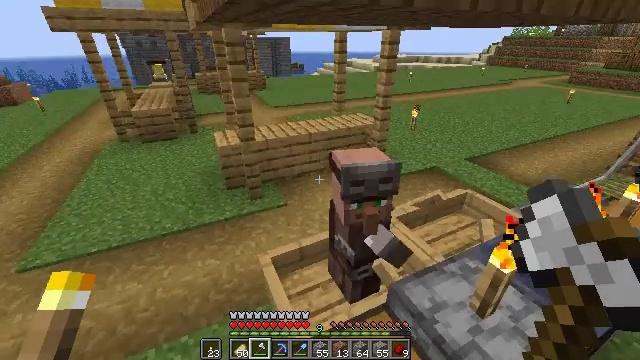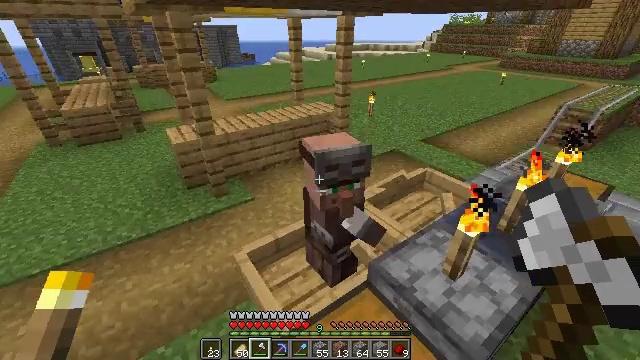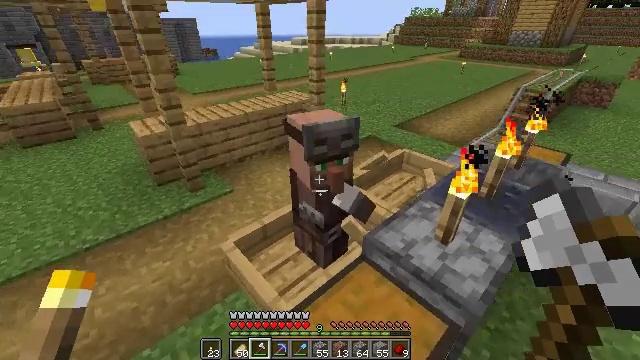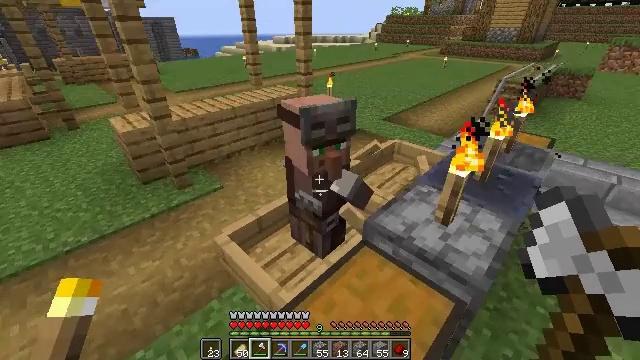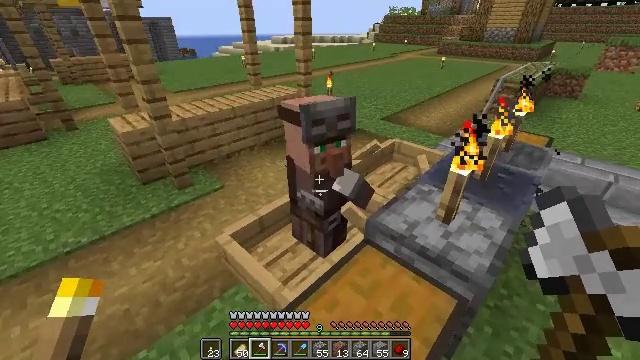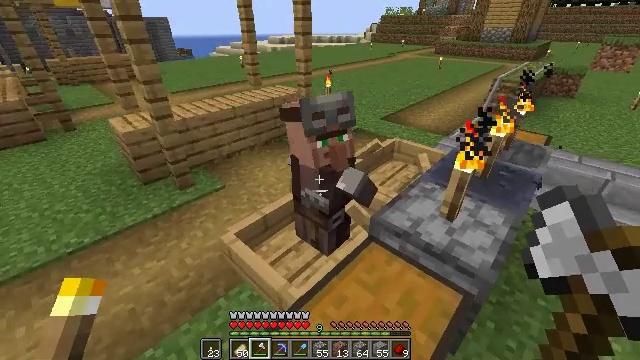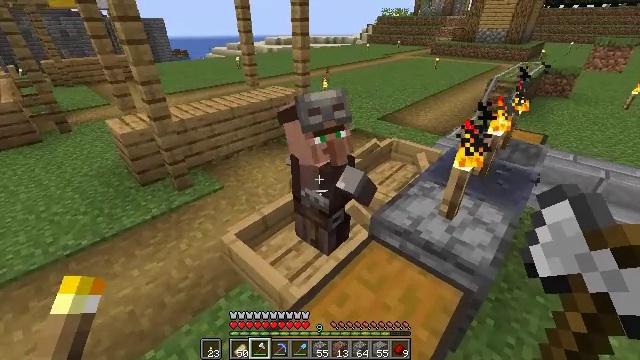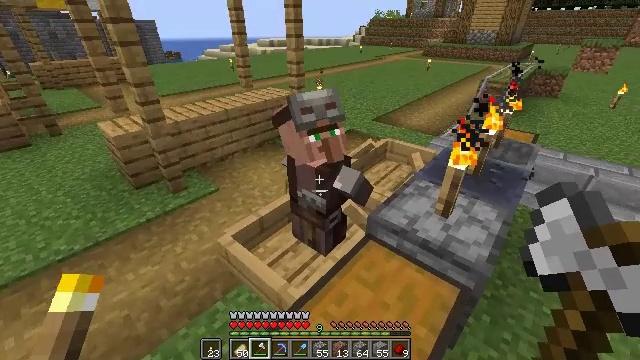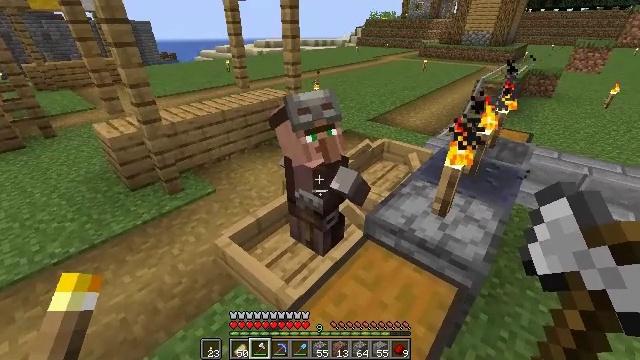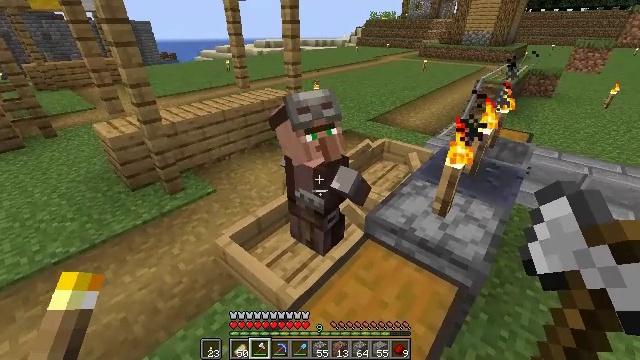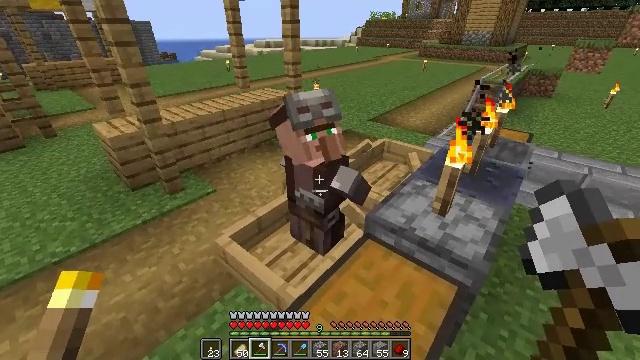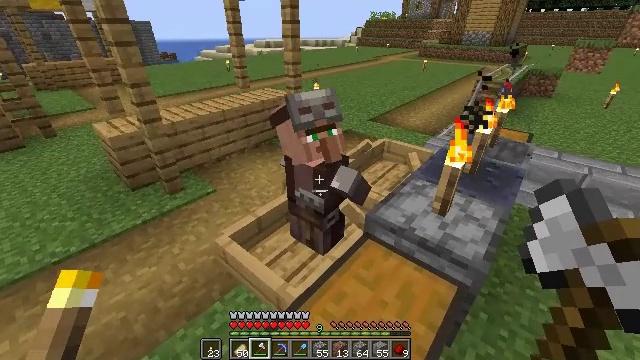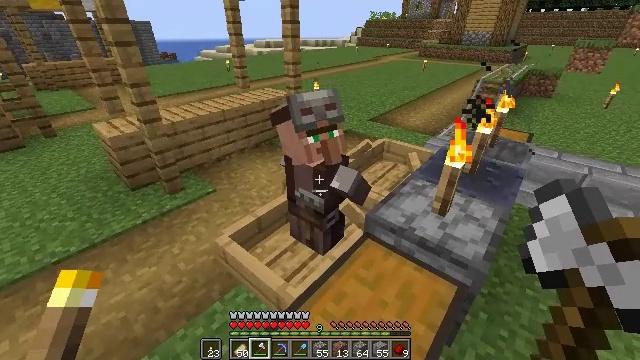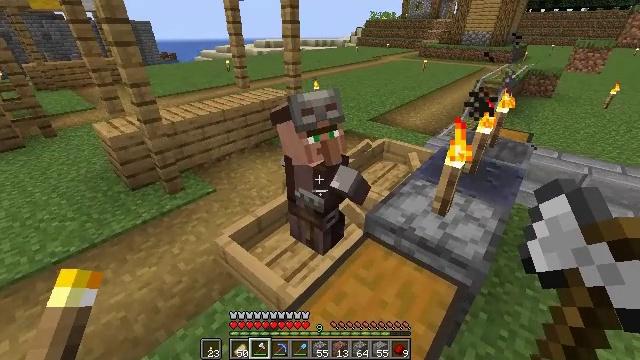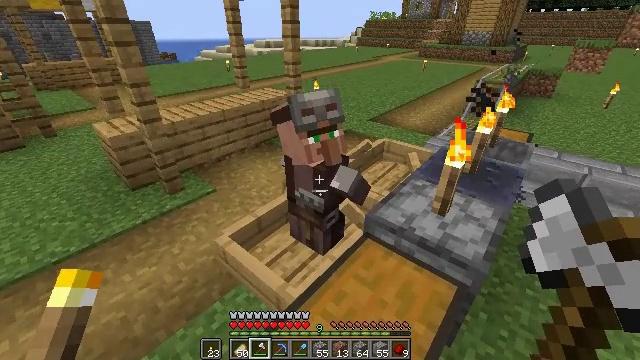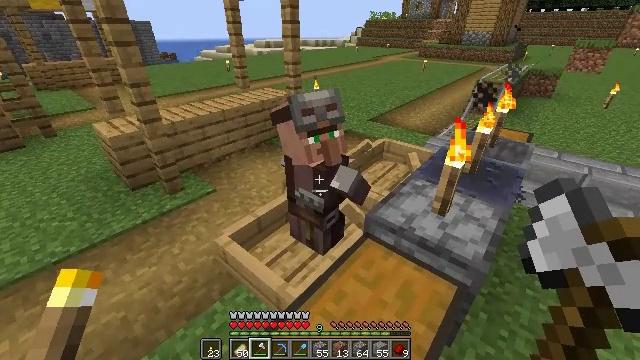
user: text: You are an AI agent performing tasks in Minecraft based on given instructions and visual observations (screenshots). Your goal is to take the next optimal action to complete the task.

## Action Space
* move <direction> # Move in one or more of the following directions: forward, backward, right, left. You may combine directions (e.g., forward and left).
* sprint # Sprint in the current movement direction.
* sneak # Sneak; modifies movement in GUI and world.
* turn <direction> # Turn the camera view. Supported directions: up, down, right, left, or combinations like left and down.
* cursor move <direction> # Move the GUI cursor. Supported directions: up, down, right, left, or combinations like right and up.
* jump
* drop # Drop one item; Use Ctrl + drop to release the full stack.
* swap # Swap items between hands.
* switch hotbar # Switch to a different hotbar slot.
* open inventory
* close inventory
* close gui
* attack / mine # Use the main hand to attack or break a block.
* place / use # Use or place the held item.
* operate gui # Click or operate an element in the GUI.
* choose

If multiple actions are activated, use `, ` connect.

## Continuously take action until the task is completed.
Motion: motion action
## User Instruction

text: Make rails on the crafting table.
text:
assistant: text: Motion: turn right and down
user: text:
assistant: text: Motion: turn right
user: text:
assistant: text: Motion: turn right
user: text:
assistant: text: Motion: no_op
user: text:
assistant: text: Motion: no_op
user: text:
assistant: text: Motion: no_op
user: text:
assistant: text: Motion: turn right
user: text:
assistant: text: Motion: no_op
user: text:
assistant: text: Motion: no_op
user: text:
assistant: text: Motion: no_op
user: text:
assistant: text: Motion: no_op
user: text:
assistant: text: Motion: no_op
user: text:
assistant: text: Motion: no_op
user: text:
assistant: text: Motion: no_op
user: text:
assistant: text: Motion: no_op
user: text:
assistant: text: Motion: no_op
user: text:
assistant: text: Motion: no_op
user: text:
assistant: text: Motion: no_op
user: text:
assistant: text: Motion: no_op
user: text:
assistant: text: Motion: no_op
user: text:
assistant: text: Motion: no_op
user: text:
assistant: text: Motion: no_op
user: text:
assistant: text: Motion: no_op
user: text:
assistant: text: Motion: no_op
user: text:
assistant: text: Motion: no_op
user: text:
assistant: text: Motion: no_op
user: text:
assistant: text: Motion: no_op
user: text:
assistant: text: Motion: turn right
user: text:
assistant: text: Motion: turn right
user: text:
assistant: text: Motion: turn right